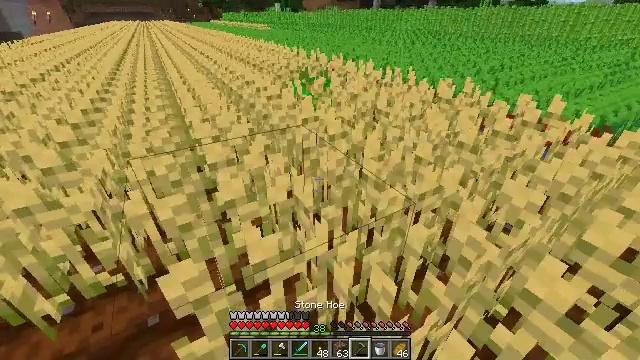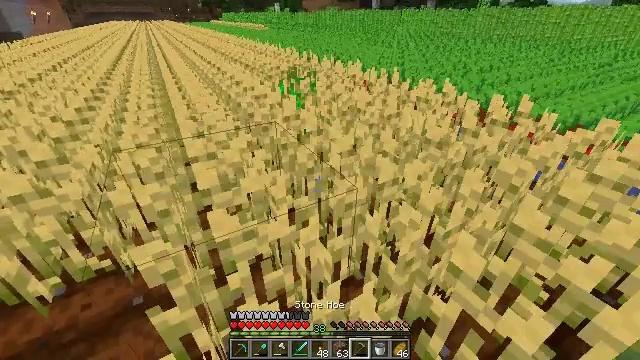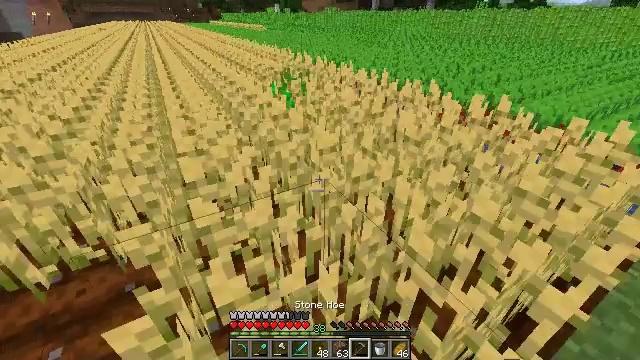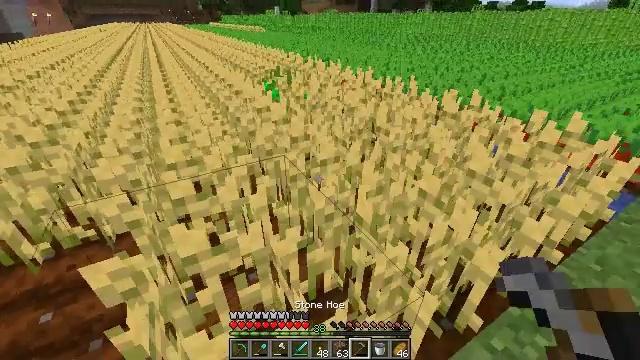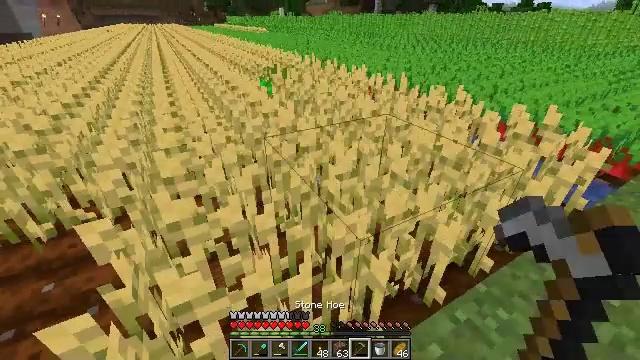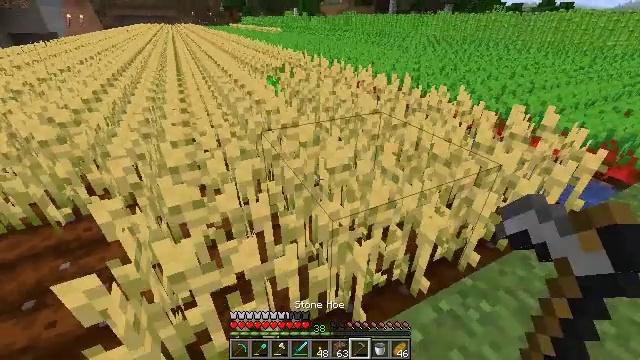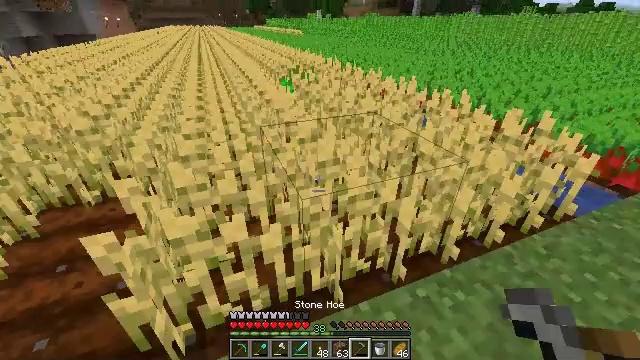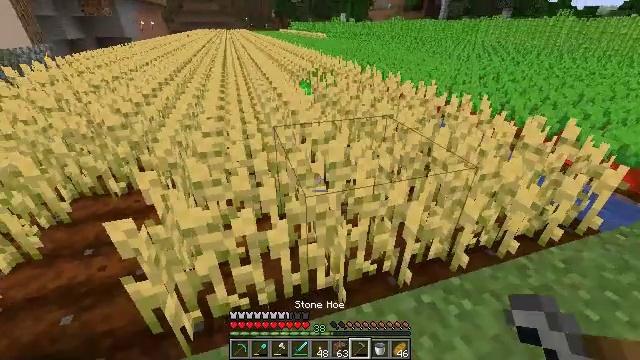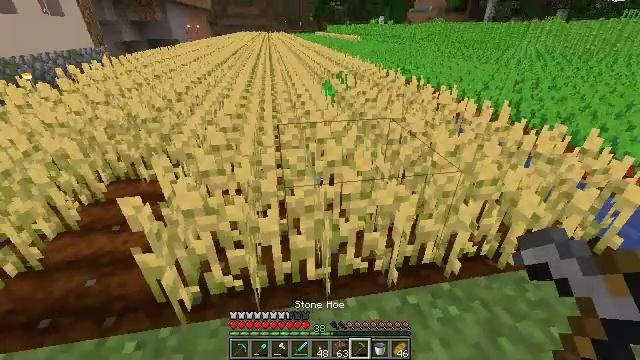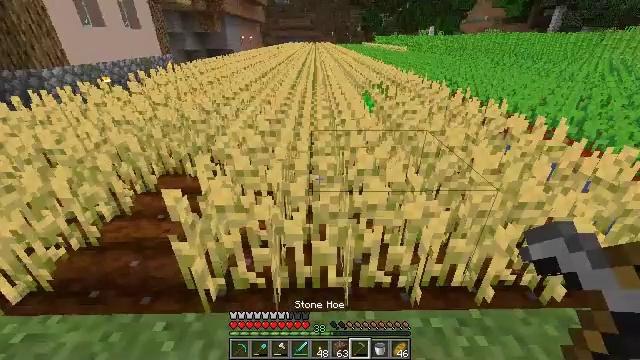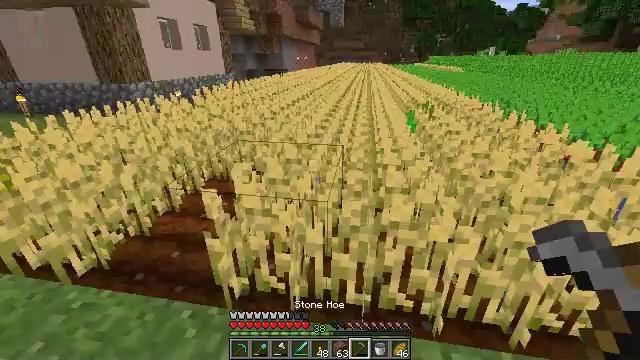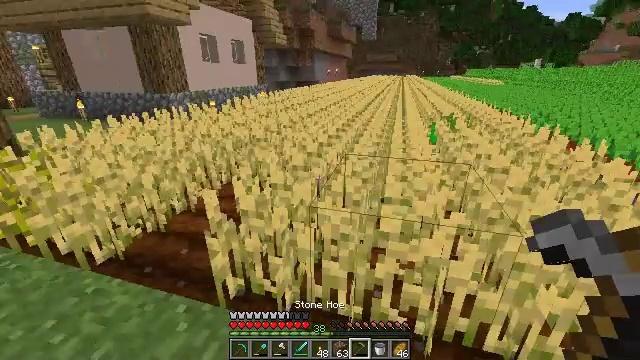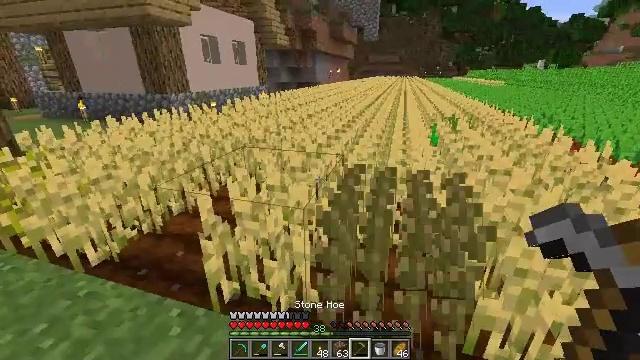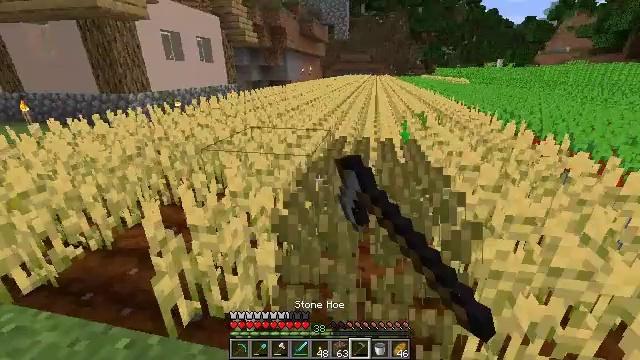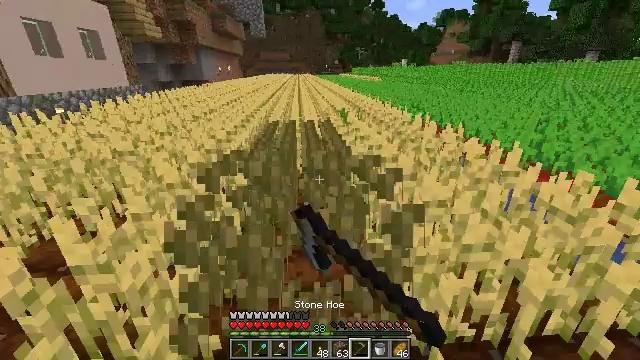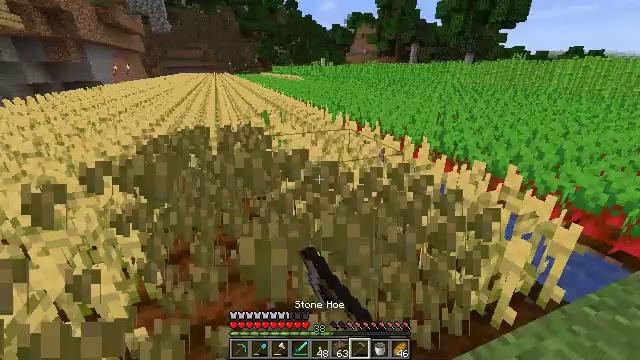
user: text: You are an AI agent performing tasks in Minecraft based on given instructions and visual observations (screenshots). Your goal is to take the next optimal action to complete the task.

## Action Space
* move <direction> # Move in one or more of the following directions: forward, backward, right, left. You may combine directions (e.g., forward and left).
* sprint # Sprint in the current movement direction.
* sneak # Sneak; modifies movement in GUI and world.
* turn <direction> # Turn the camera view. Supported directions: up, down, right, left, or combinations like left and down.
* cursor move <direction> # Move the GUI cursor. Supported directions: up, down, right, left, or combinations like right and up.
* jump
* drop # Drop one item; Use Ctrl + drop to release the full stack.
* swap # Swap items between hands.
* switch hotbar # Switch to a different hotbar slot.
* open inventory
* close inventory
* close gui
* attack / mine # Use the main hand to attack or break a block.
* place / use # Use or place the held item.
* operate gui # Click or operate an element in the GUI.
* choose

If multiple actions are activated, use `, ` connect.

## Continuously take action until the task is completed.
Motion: motion action
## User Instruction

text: Destroy the wheat to collect it.
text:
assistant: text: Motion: move back and move right
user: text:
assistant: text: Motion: move back and move right
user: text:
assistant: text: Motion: move back and move right
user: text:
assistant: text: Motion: move back and move right
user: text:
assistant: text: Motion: move back and move right, turn left
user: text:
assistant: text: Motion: move back and move right, turn left
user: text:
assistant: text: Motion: move right, turn left
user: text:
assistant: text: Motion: move right, turn left
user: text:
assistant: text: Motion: move right, turn left and up
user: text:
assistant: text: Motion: move right, turn left and up
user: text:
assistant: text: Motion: move forward, turn left and up
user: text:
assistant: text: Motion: move forward, attack / mine
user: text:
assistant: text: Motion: move forward and move right, turn right, attack / mine
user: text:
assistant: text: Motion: move forward and move right, turn right, attack / mine
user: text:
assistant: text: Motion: move forward and move right, turn right, attack / mine
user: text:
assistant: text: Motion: move right, turn right, attack / mine
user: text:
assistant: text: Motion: move right, attack / mine
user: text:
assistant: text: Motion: move right, attack / mine
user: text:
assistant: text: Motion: move right, attack / mine
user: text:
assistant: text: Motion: move right, turn left, attack / mine
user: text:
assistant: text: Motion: move forward and move right, turn left, attack / mine
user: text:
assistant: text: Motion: move forward and move right, turn left and up, attack / mine
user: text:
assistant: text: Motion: move forward, turn left and up, attack / mine
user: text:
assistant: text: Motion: move forward, turn left and up, attack / mine
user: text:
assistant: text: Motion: move forward, turn left and up, attack / mine
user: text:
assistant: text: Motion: move forward, turn left, attack / mine
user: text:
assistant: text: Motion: move forward and move right, turn left, attack / mine
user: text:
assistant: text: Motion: move forward and move right, turn right and down, attack / mine
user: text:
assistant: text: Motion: move forward and move right, turn right and down, attack / mine
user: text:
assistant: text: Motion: move forward and move right, turn right and down, attack / mine